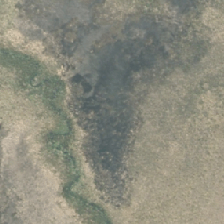
Land cover: manuka_kanuka